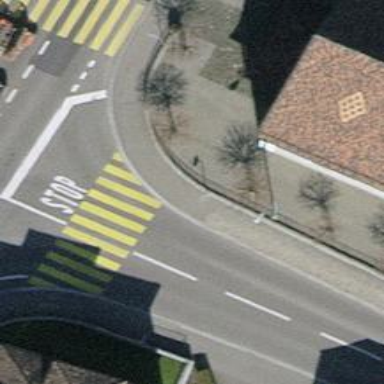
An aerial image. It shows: Asphalt footway with zebra crossing.